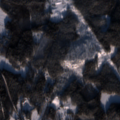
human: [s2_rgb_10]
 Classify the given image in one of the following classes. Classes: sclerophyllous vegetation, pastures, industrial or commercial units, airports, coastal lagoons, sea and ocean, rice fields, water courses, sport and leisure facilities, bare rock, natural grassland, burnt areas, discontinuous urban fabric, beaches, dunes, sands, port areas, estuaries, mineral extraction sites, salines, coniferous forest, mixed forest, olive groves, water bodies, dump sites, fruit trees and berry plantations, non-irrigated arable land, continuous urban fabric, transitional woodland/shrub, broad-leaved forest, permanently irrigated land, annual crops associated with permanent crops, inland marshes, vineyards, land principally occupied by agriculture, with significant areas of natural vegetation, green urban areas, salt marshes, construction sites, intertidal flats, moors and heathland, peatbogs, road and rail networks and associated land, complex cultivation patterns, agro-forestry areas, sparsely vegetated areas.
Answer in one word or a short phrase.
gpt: land principally occupied by agriculture, with significant areas of natural vegetation, coniferous forest, mixed forest, transitional woodland/shrub